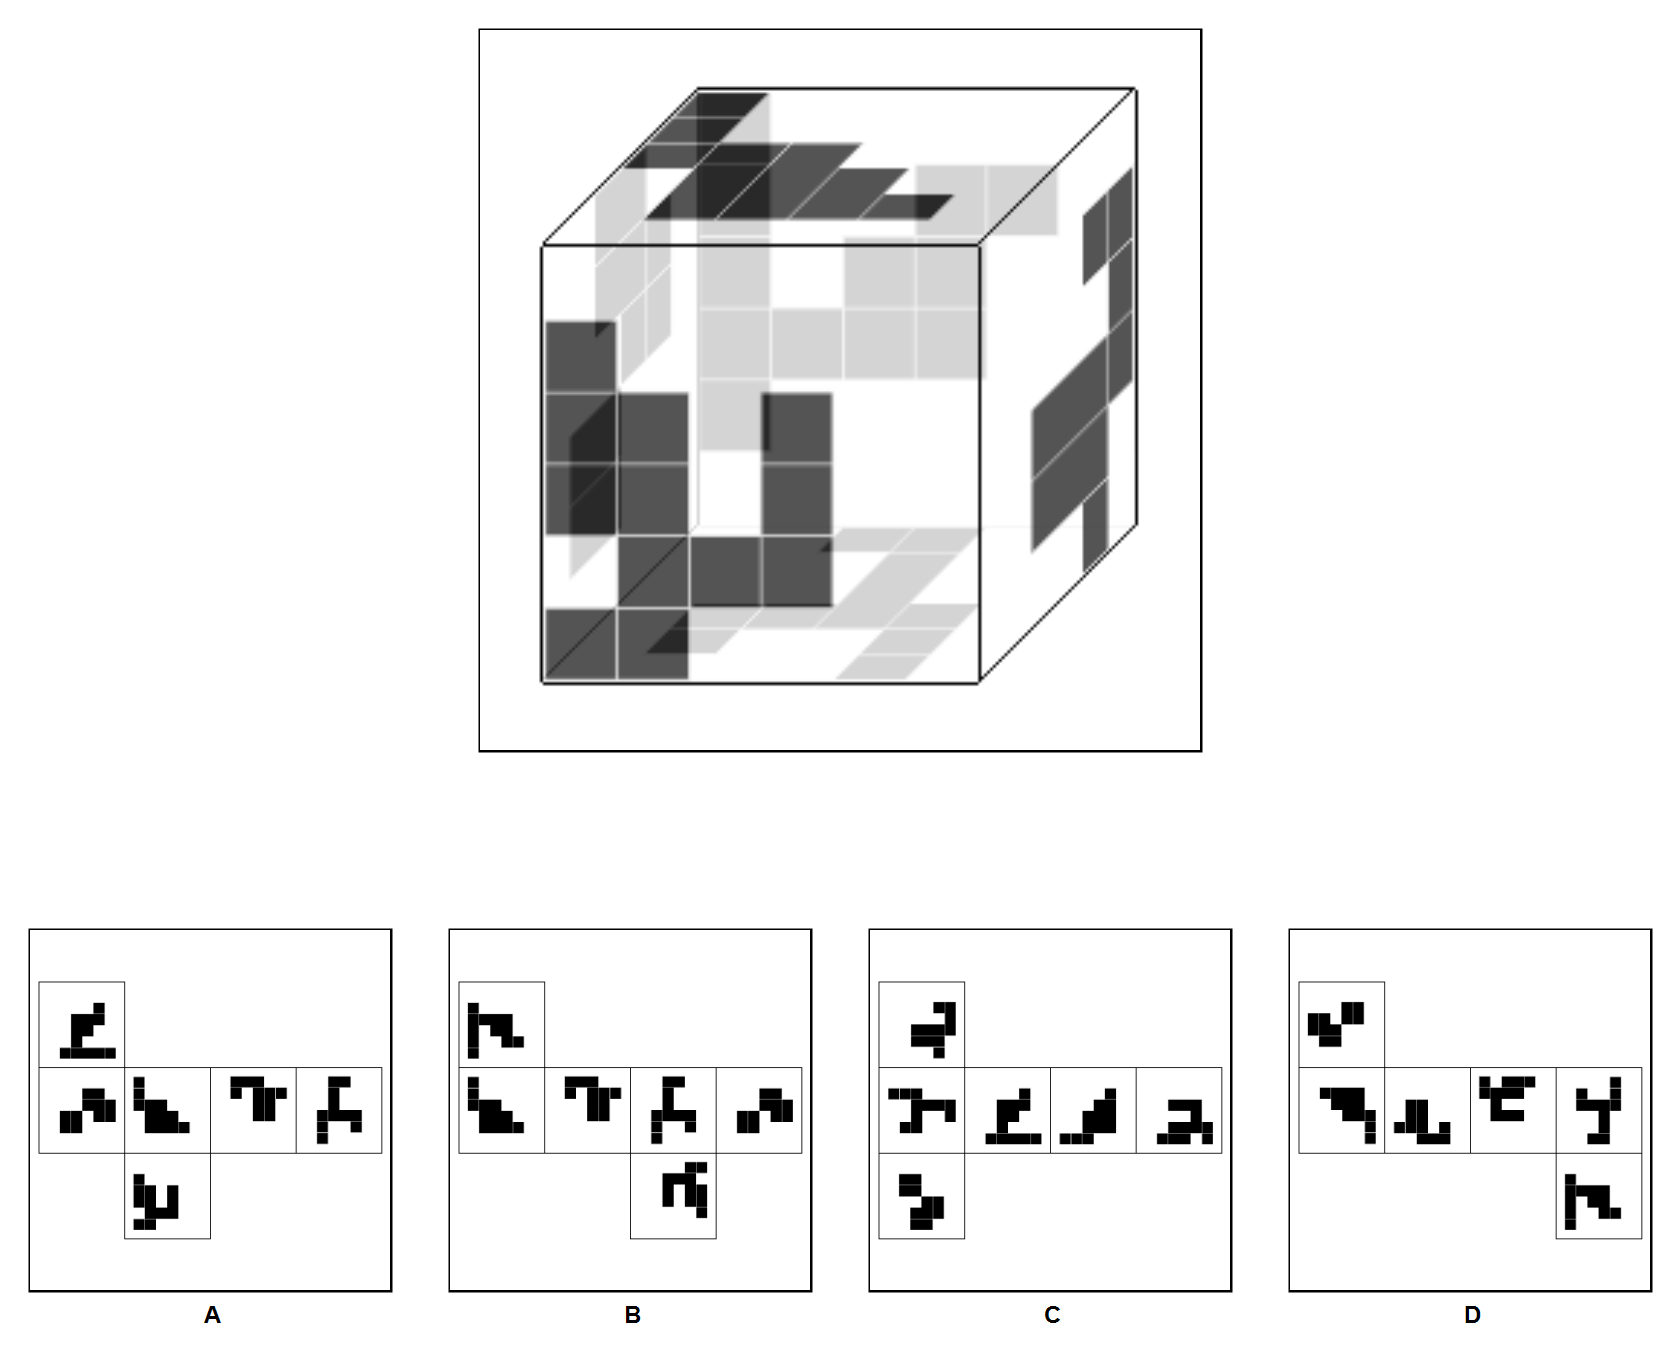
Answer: D